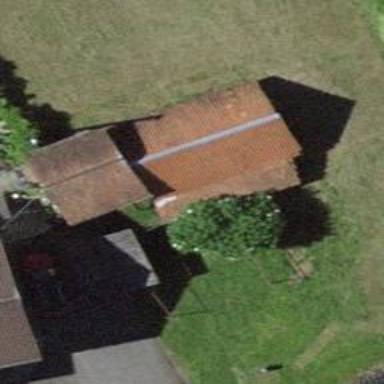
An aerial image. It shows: Barn.